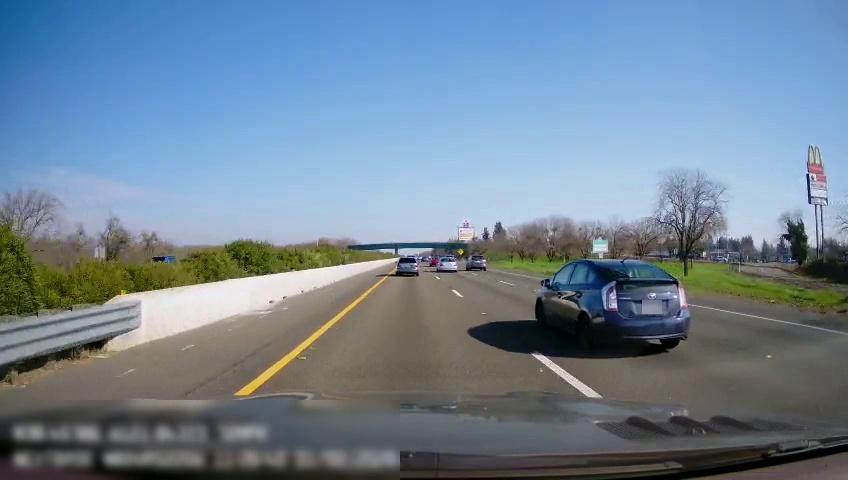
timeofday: Day
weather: Sunny
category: Drivable Space
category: Drivable Space
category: Vehicles | Van
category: Vehicles | SUV
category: Vehicles | SUV
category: Vehicles | Car
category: Vehicles | Car
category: Vehicles | SUV
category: Lanes | Current Lane
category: Lanes | Current Lane
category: Lanes | Alternate Lane
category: Lanes | Alternate Lane